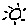
Label: sun